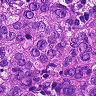
Metastatic tissue present: yes